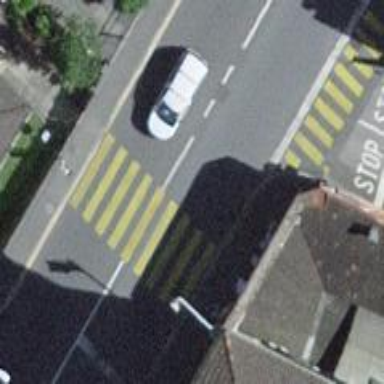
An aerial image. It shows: Crossing with zebra markings controlled by traffic signals.